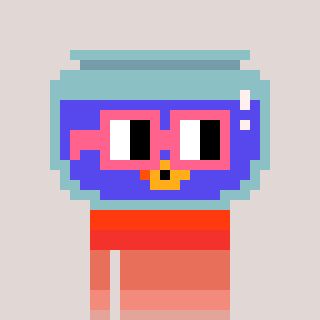
a pixel art character with square pink glasses, a goldfish-shaped head and a red-colored body on a warm background